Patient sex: F
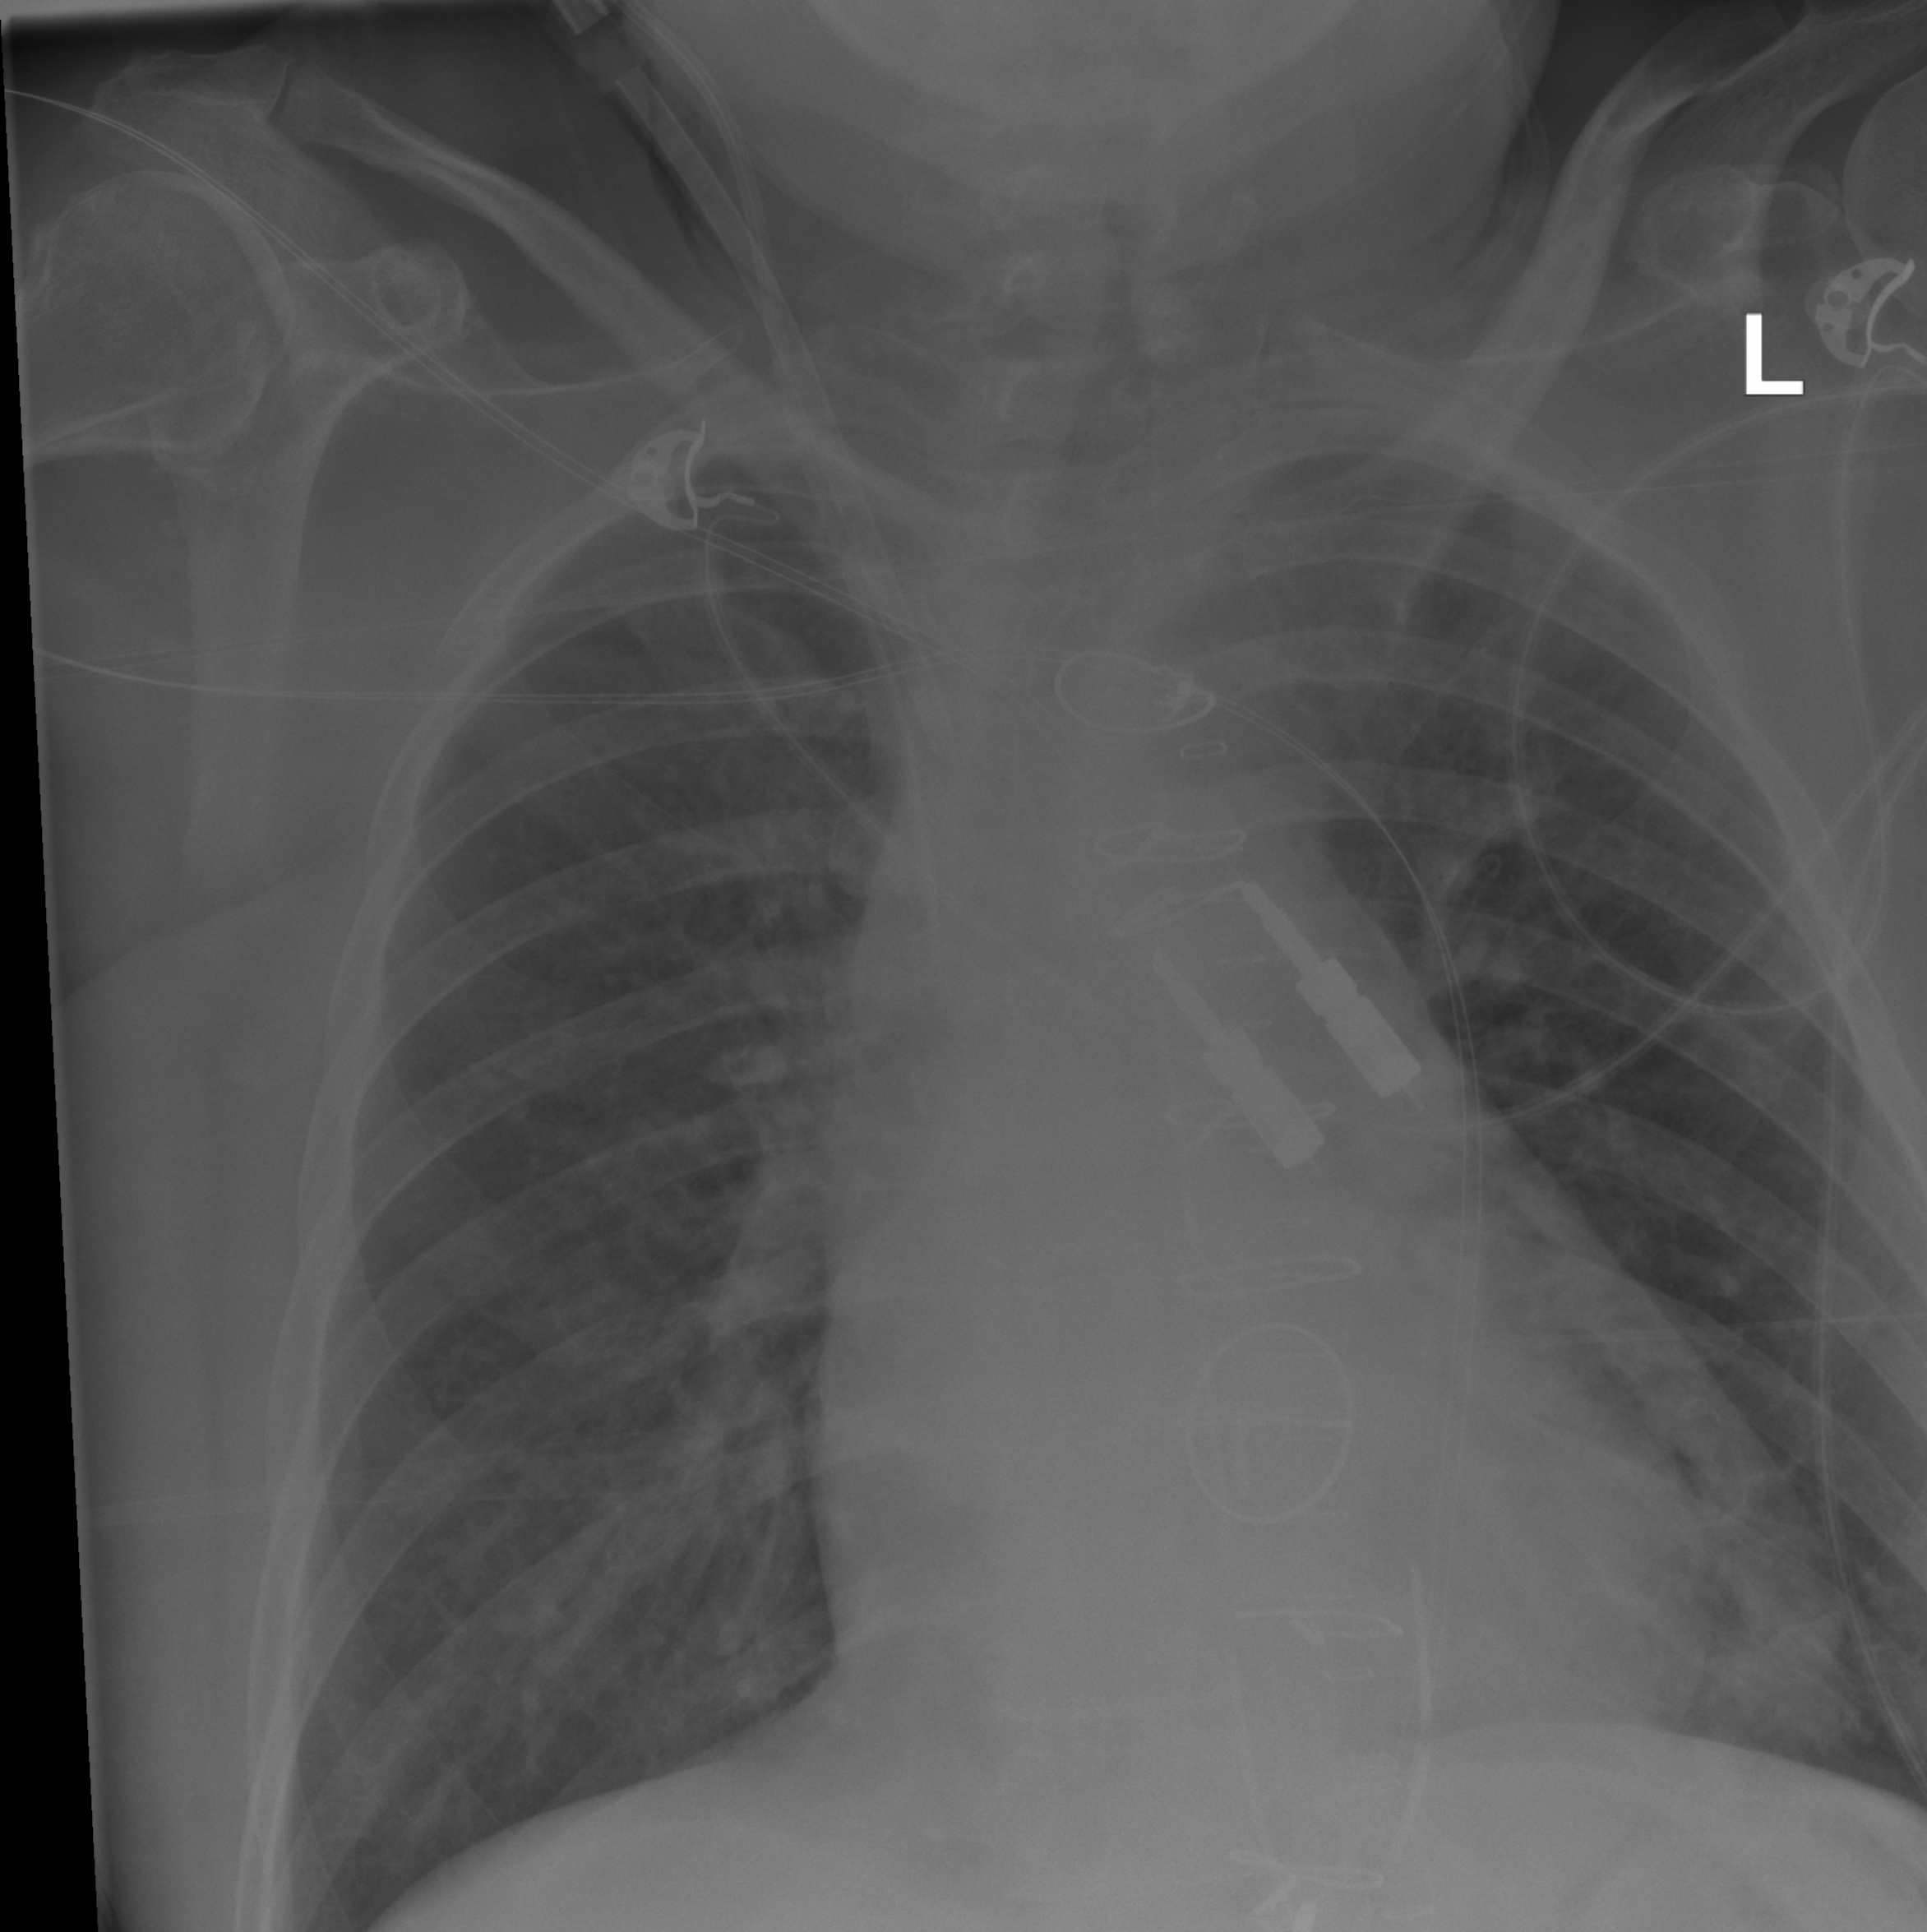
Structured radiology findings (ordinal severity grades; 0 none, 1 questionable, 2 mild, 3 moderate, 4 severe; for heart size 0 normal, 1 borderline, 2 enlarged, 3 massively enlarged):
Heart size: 0
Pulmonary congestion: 0
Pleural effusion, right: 0
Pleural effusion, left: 0
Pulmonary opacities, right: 0
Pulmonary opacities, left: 0
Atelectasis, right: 0
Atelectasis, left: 0